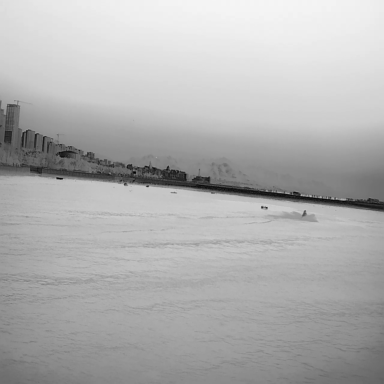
There is a canoe in the infrared image.